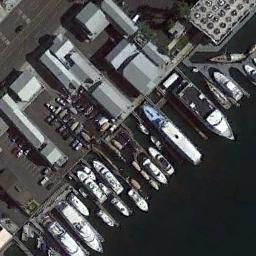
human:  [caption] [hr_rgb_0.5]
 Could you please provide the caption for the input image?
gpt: Many ships are neatly moored on the sea next to the harbor next to the building and parking lot .

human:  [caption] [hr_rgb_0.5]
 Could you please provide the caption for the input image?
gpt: The harbor has lots of neatly docked boats and a parking lot and some buildings are next to the harbor .

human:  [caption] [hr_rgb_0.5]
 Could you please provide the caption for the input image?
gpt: There are few ships in the harbor .

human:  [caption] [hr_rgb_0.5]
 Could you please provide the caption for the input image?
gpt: Many buildings are near the harbor .

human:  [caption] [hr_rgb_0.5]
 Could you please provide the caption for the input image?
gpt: There are some gray buildings and some ships at the harbor .